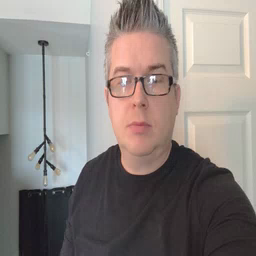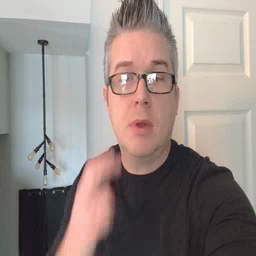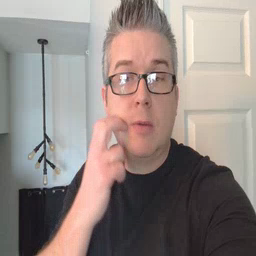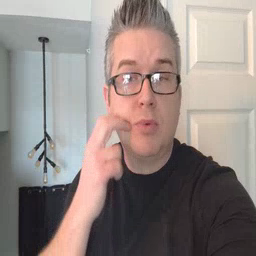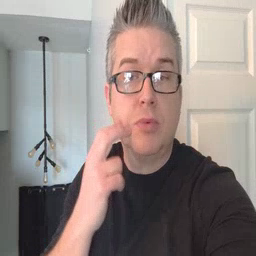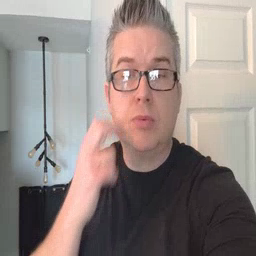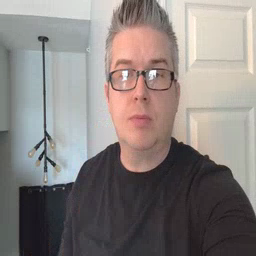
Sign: gum